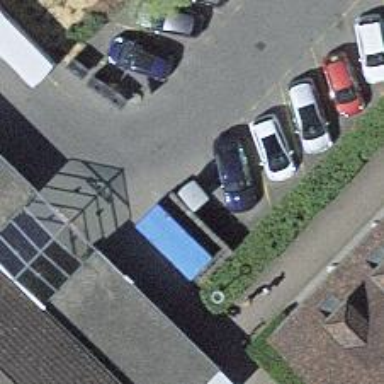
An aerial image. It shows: Recycling container for recycling.